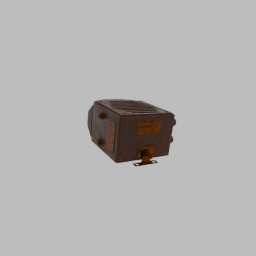
Label: electronics